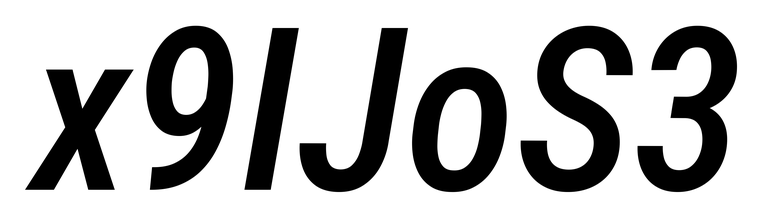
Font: Roboto-Italic_Condensed_Medium_Italic